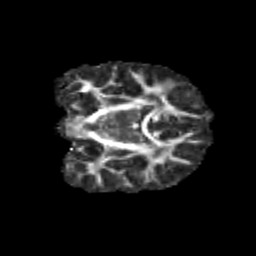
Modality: FA
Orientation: coronal
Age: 10
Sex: male
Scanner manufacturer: siemens
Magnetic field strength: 3 T
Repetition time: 3.8 s
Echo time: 0.07 s